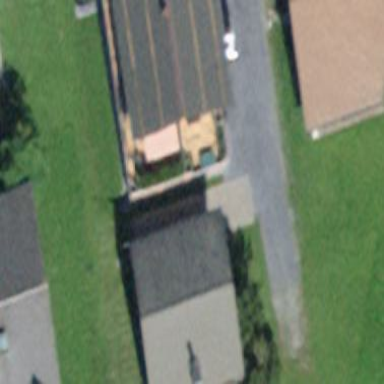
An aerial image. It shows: Detached building.